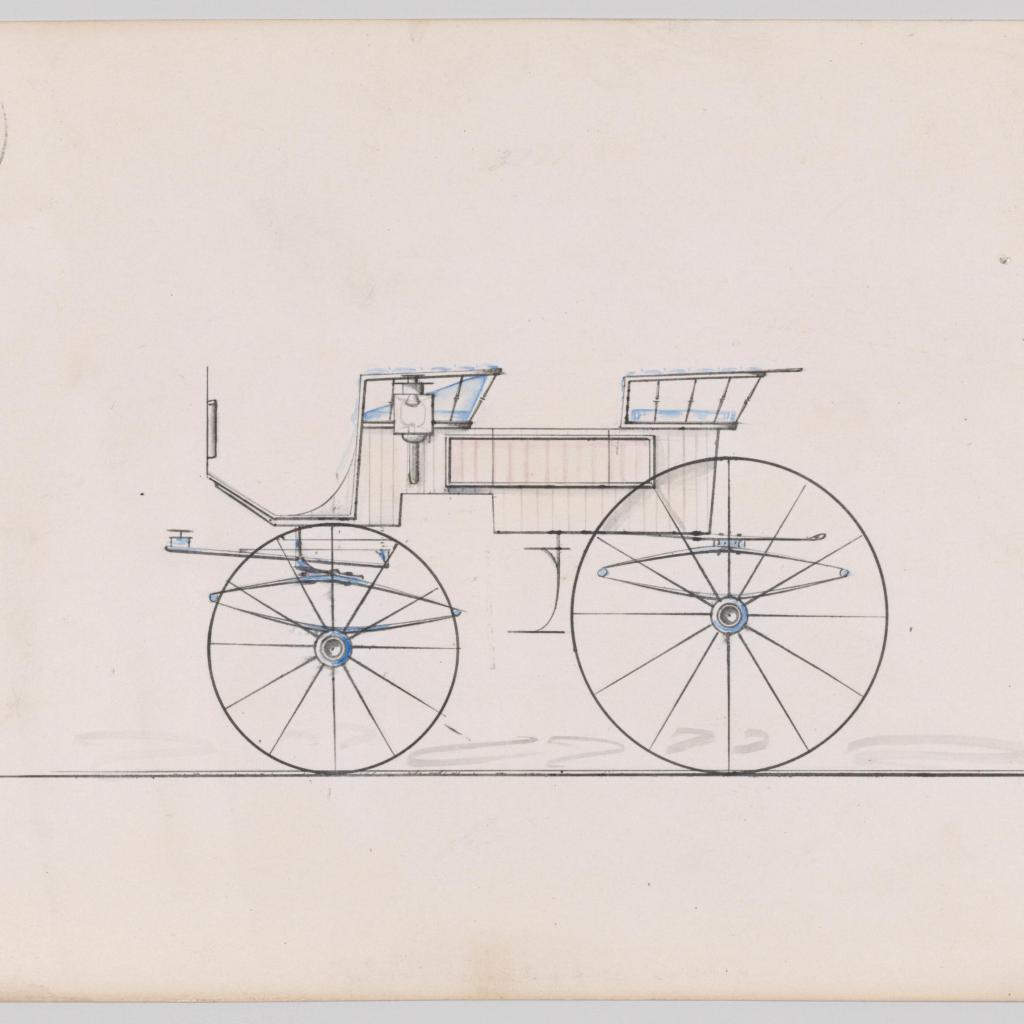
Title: Design for 4 seat Phaeton, no top, no. 3111a
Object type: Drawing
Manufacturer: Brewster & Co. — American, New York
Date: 1875
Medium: Pen and black ink, watercolor and gouache
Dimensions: Sheet: 6 1/8 × 8 15/16 in. (15.6 × 22.7 cm)
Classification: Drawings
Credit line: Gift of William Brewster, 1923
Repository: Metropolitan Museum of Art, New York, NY